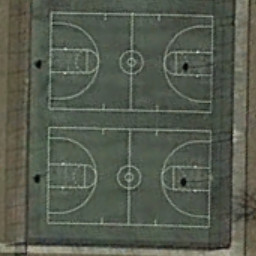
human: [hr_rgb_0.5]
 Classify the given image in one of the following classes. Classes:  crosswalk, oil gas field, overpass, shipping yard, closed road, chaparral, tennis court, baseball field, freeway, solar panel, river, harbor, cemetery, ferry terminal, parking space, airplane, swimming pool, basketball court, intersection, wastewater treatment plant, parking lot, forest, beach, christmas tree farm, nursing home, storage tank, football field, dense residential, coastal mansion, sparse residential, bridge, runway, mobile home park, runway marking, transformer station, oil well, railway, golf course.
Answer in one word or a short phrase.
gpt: basketball court